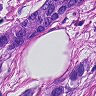
Metastatic tissue present: yes